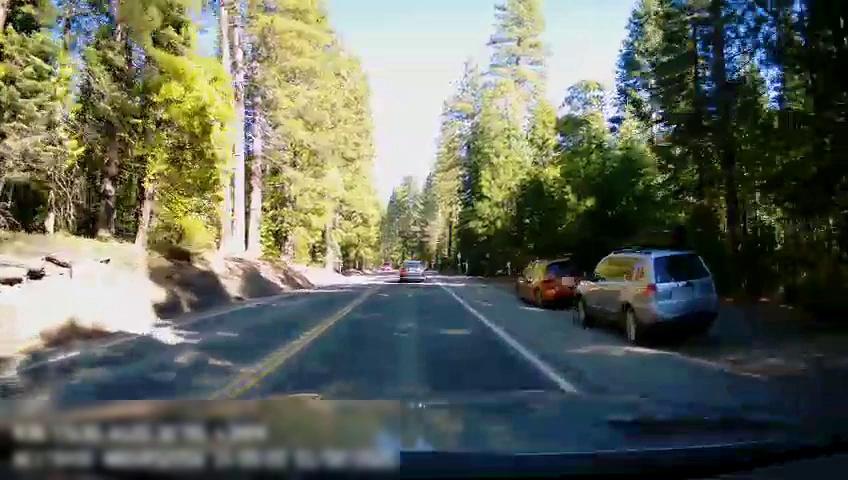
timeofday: Day
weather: Sunny
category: Drivable Space
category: Vehicles | Car
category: Vehicles | SUV
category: Vehicles | Car
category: Lanes | Opposite Lane
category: Lanes | Opposite Lane
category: Lanes | Current Lane
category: Lanes | Current Lane